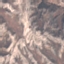
Label: HerbaceousVegetation